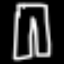
Label: pants